Question: I have this architecture.
'''
public void Init()
{
PropertyInfo[] infos = typeof(Transform).GetProperties(BindingFlags.Public | BindingFlags.Instance);
foreach (PropertyInfo info in infos)
{
// Save getter
MethodInfo method = info.GetGetMethod();
System.Type returnType = method.ReturnType;
System.Func<Transform, Vector3> fact = GetFactory<Transform, Vector3>(method);
Vector3 v = fact(this.Value);
Debug.Log("Test123 " + v);
//_getters.Add(info.Name, newMethod);
}
}
static System.Func<T, T1> GetFactory<T, T1>(MethodInfo info)
{
return (System.Func<T, T1>)GetFactory(typeof(T), typeof(T1), info);
}
static object GetFactory(System.Type type, System.Type type1, MethodInfo info)
{
System.Type funcType = typeof(System.Func<,>).MakeGenericType(type, type1);
return System.Delegate.CreateDelegate(funcType, info);
}
'''
It even works if 'method.ReturnType' is 'Vector3'.
But I want the 'func<Transform, Vector3>' to be 'func<Transform, ReturnType>'.
I have no idea doing this.
Does someone of you know how I can do this?
And I also have no idea how to save the result in a dictionary.
Which type can the dictionary be of?
'''
public Dictionary<string, System.Func<object, object>> _getters = new Dictionary<string, System.Func<object, object>>();
'''

Edit: No ideas?
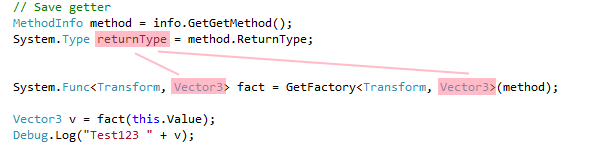
Answer: From what I get from the comment, is that you want to access getters through a string key? If that is the case, you might want to use the code sample below.
The entity you want to access:
'''
class Entity
{
public int Foo { get { return 42; } }
public string Bar { get { return "Magic"; } }
}
'''
The class that allows you to access the properties by name:
'''
class PropertyCaller<T>
{
// Static for each type T
private static readonly IDictionary<string, Func<T, object>> _propertyLookup;
static PropertyCaller()
{
_propertyLookup = new Dictionary<string, Func<T, object>>();
Type objectType = typeof (T);
foreach (PropertyInfo prop in objectType.GetProperties())
{
const BindingFlags num = BindingFlags.Instance | BindingFlags.Static | BindingFlags.Public | BindingFlags.NonPublic;
MethodInfo getMethod = prop.GetGetMethod(true);
_propertyLookup.Add(prop.Name, item => getMethod.Invoke(item, num, null, null, null));
}
}
public static object Call(T obj, string propertyName)
{
Func<T, object> f;
if (!_propertyLookup.TryGetValue(propertyName, out f))
{
throw new InvalidOperationException();
}
return f(obj);
}
}
'''
Example usage:
'''
Entity e = new Entity();
var a = PropertyCaller<Entity>.Call(e, "Foo"); // 42
var b = PropertyCaller<Entity>.Call(e, "Bar"); // Magic
'''